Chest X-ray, PA view. Patient: 47 years old, sex F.
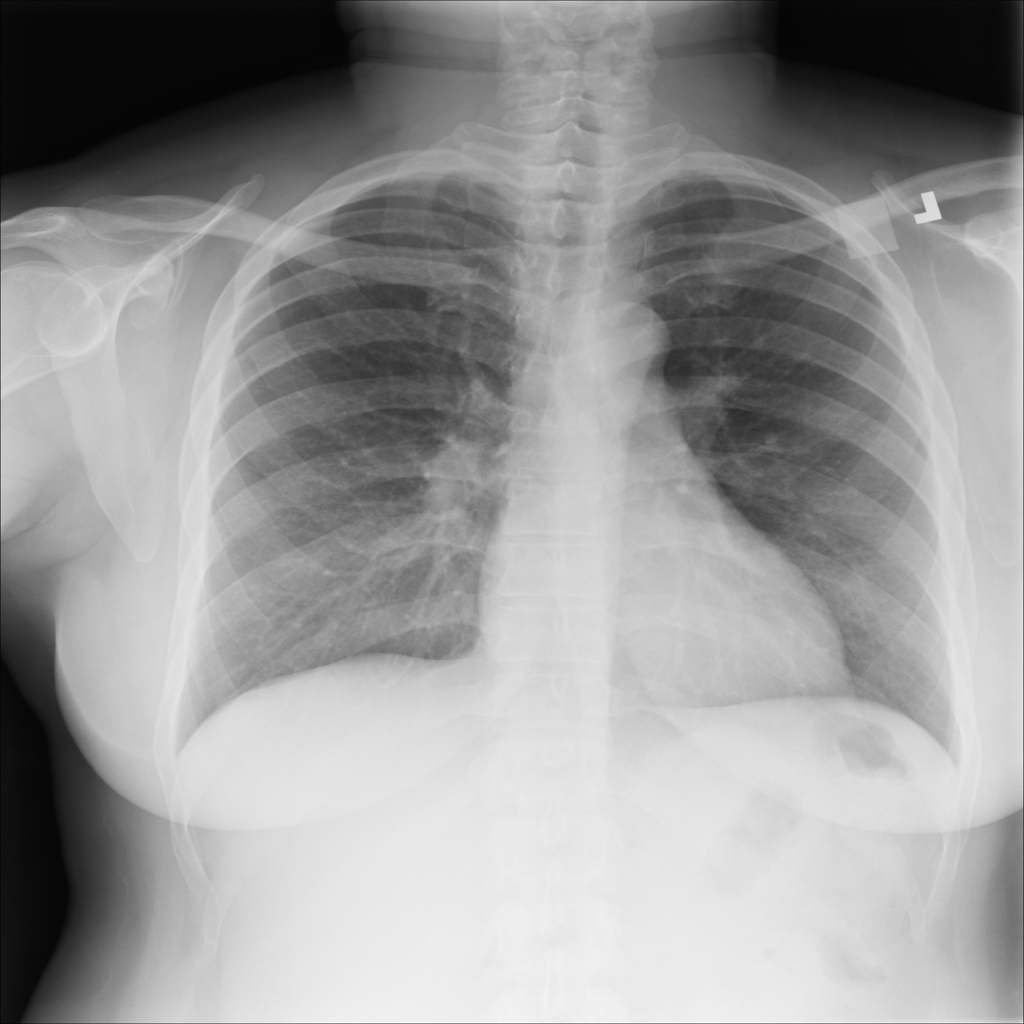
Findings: No Finding